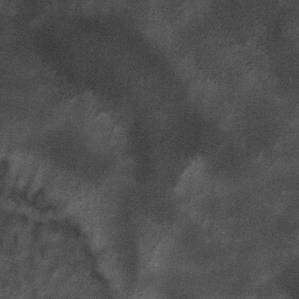
Label: non_frost